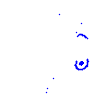
Particle: electron